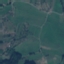
Land use / land cover class: Pasture